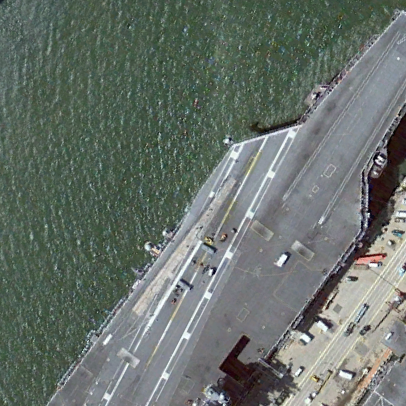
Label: Nimitz-class_aircraft_carrier